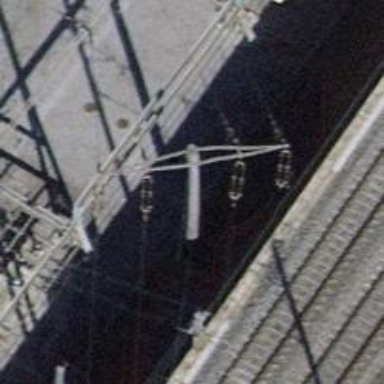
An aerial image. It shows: Power line in the image.